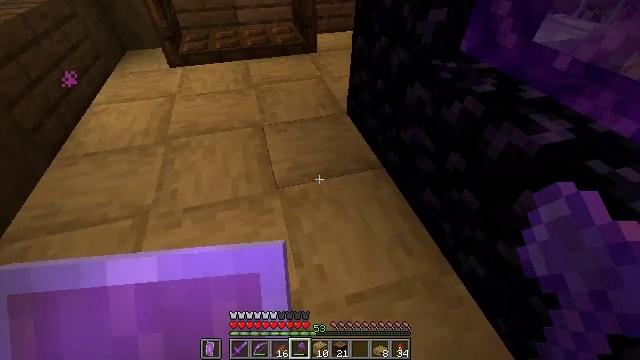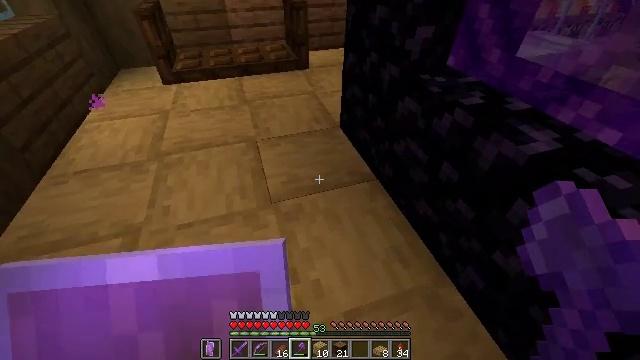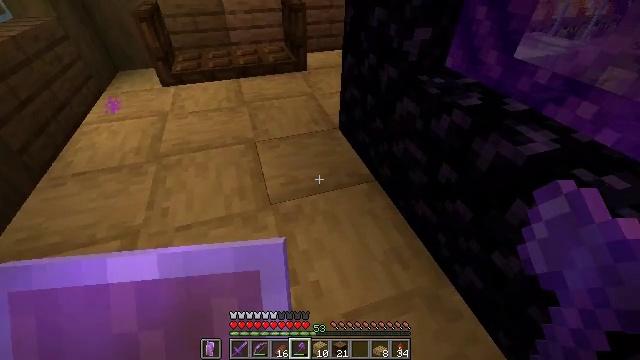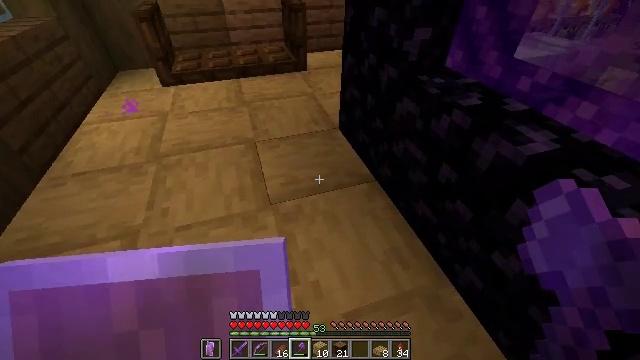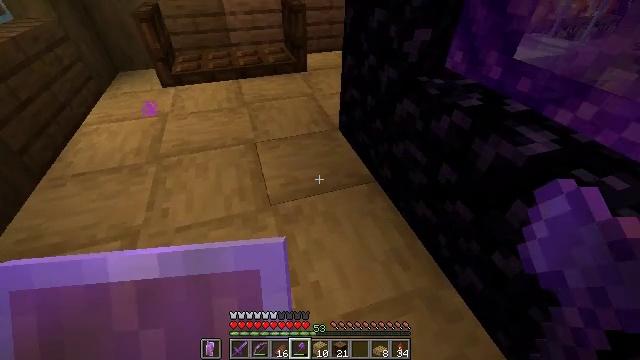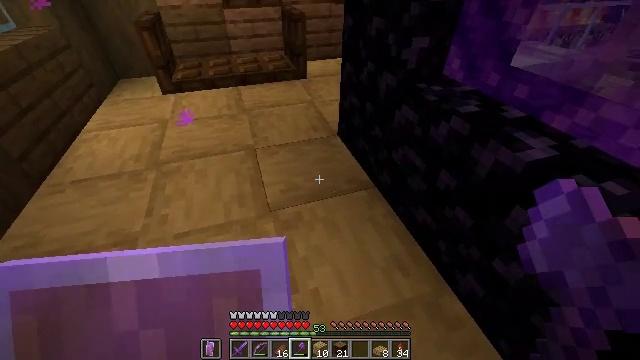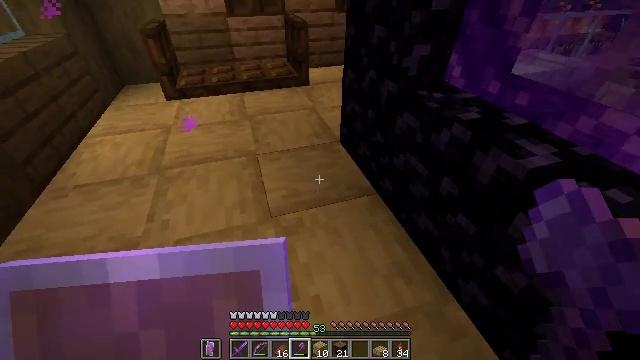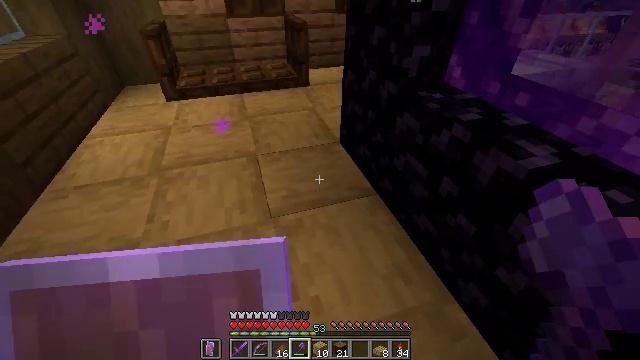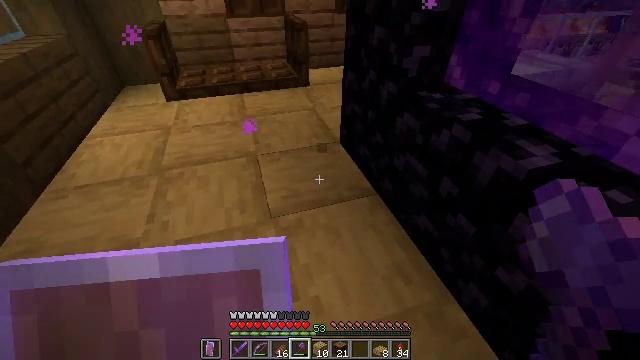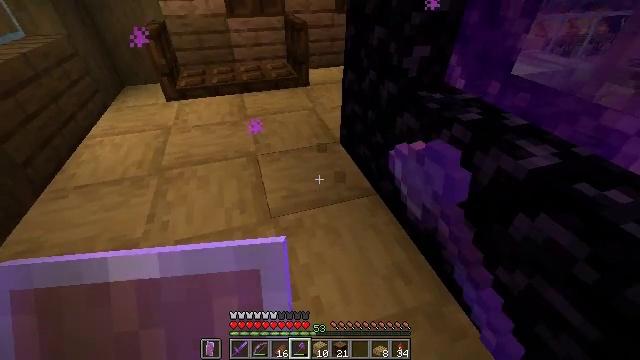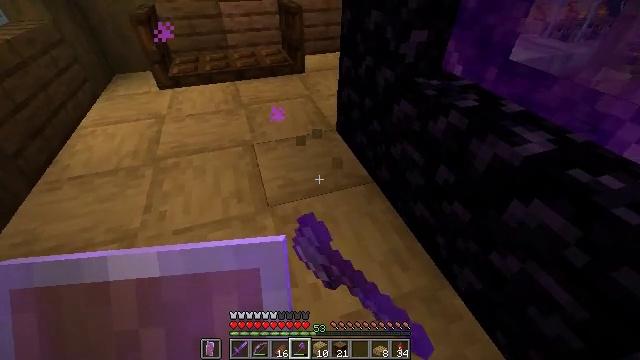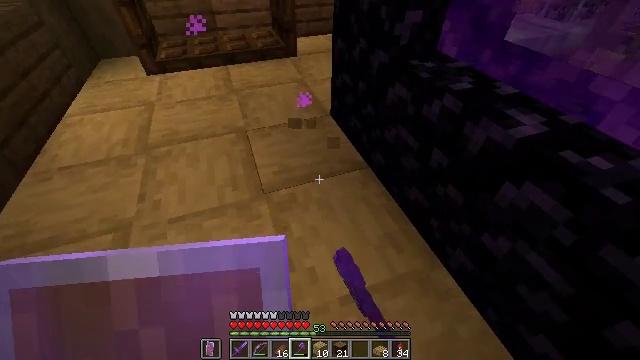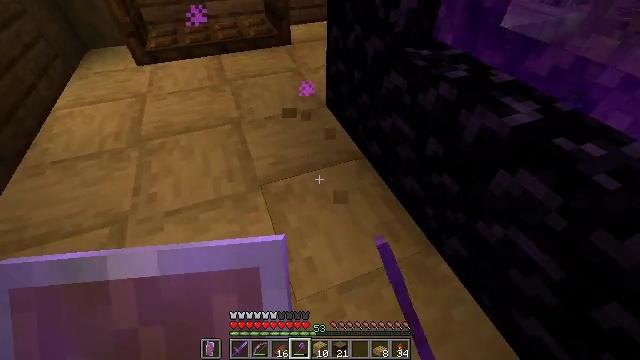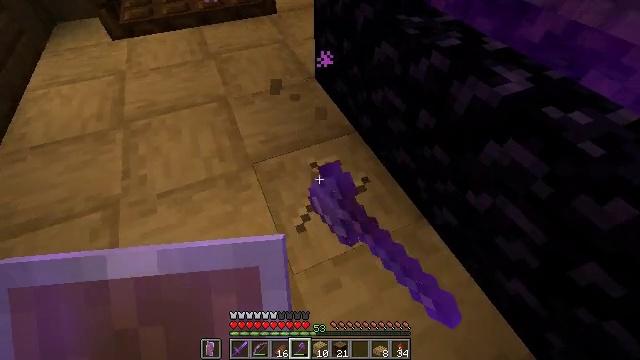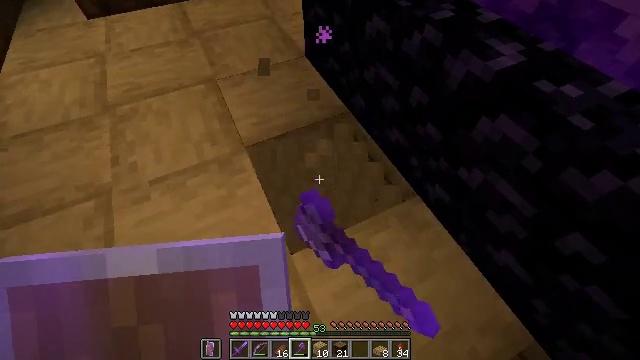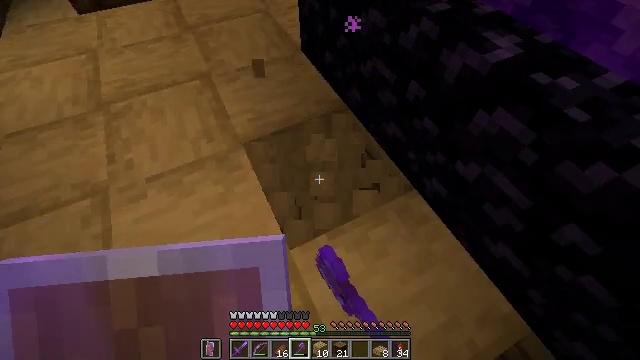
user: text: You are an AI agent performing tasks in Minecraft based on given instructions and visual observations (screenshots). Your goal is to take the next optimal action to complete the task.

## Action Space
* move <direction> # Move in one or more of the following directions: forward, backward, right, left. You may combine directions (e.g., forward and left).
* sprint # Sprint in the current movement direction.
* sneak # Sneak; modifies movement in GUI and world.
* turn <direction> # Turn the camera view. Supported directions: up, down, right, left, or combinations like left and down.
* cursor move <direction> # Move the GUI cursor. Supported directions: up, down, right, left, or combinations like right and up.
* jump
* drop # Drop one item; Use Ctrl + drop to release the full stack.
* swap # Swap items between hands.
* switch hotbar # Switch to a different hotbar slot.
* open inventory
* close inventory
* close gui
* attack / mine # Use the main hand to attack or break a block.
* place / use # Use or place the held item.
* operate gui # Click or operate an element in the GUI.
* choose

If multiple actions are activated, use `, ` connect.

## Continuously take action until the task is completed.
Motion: motion action
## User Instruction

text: Mine the stripped oak log.
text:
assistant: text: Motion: turn right and up
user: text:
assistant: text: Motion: no_op
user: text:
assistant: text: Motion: no_op
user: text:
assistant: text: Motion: no_op
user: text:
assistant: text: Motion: turn up
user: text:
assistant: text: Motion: turn up
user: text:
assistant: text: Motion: no_op
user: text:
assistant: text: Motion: attack / mine
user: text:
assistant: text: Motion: attack / mine
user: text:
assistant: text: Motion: turn down, attack / mine
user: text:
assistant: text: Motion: turn right and down, attack / mine
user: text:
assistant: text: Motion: turn right and down, attack / mine
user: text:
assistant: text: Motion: turn right and down, attack / mine
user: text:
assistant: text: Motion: turn right and down, attack / mine
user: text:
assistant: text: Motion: turn down, attack / mine
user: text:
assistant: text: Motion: turn right and down, attack / mine
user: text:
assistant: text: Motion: turn right and down, attack / mine
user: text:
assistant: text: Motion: attack / mine
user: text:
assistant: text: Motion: turn right and down, attack / mine
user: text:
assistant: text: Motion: turn right and down, attack / mine
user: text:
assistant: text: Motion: turn right and down, attack / mine
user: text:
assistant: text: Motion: turn right and down, attack / mine
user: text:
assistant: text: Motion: turn right, attack / mine
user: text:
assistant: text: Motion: turn up, attack / mine
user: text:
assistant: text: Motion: turn left and up
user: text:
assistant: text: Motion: turn left and up
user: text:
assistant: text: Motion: turn left and up
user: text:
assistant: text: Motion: turn left
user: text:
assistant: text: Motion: turn left and up
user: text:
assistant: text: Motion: turn left and up